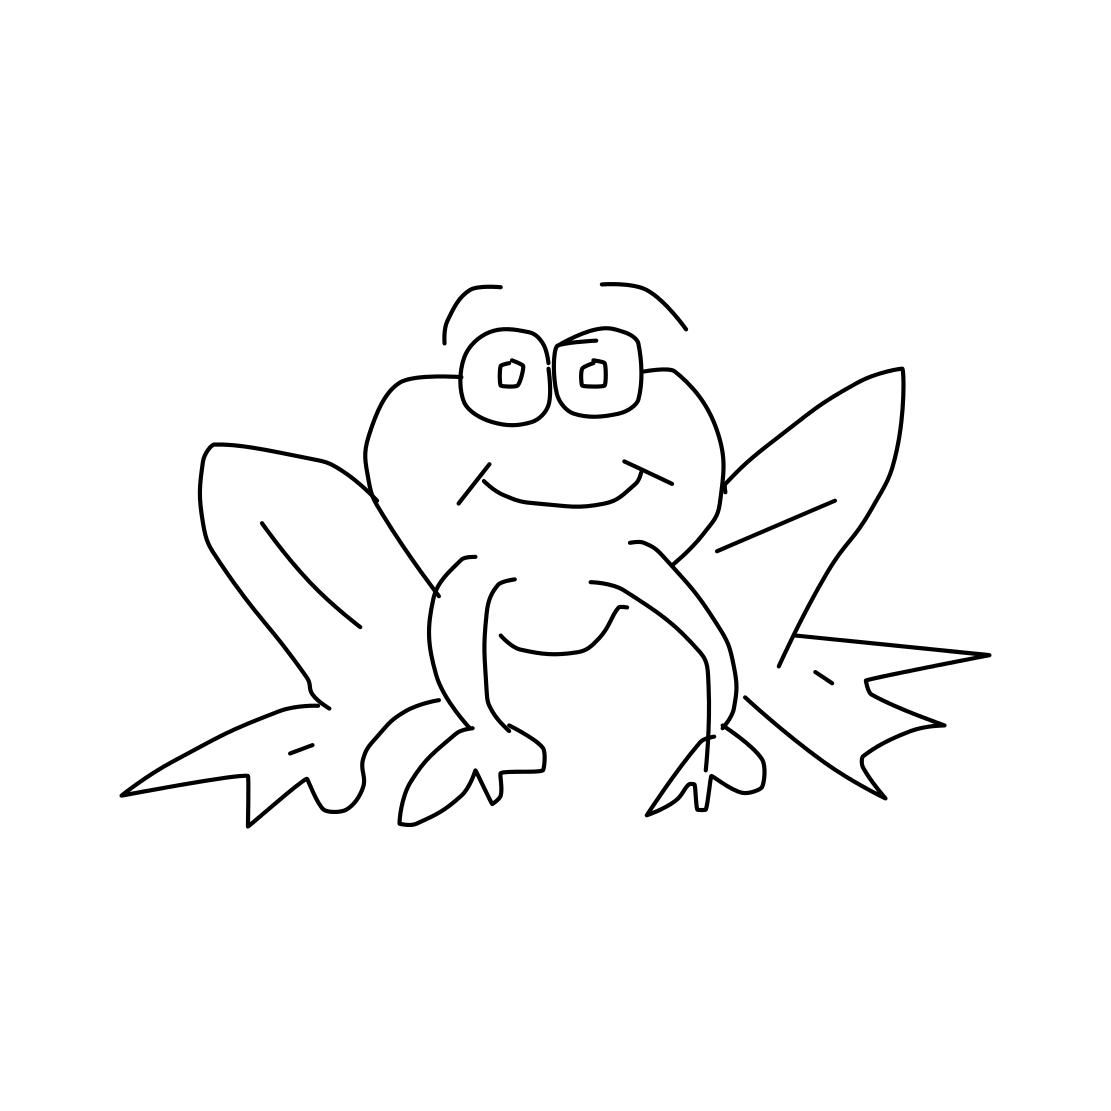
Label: frog